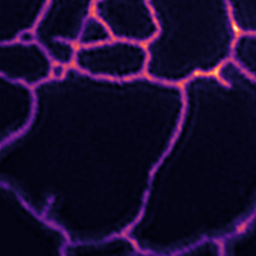
Label: Super-resolution ER image